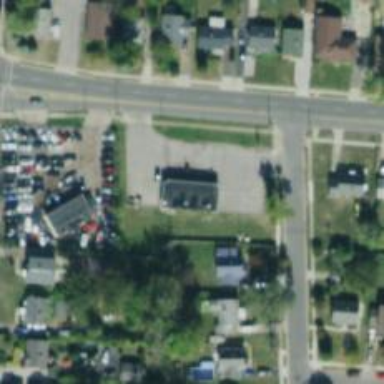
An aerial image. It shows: Convenience shop.